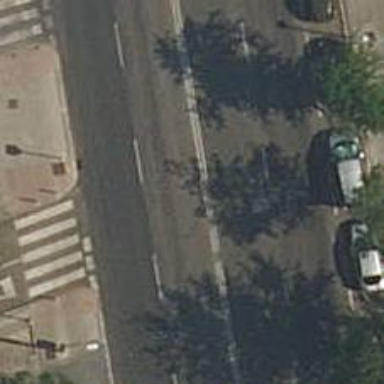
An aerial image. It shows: Secondary road with asphalt surface. Both sides have sidewalks made of paving stones.